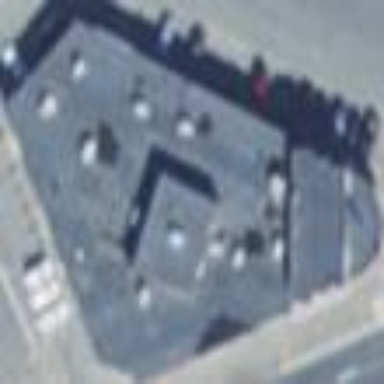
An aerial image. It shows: Building.